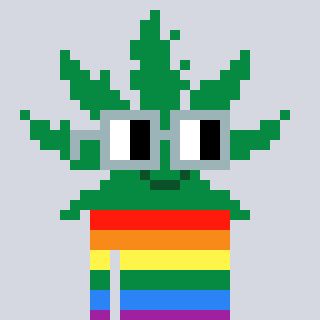
a pixel art character with square dark gray glasses, a weed-shaped head and a slimegreen-colored body on a cool background